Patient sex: F
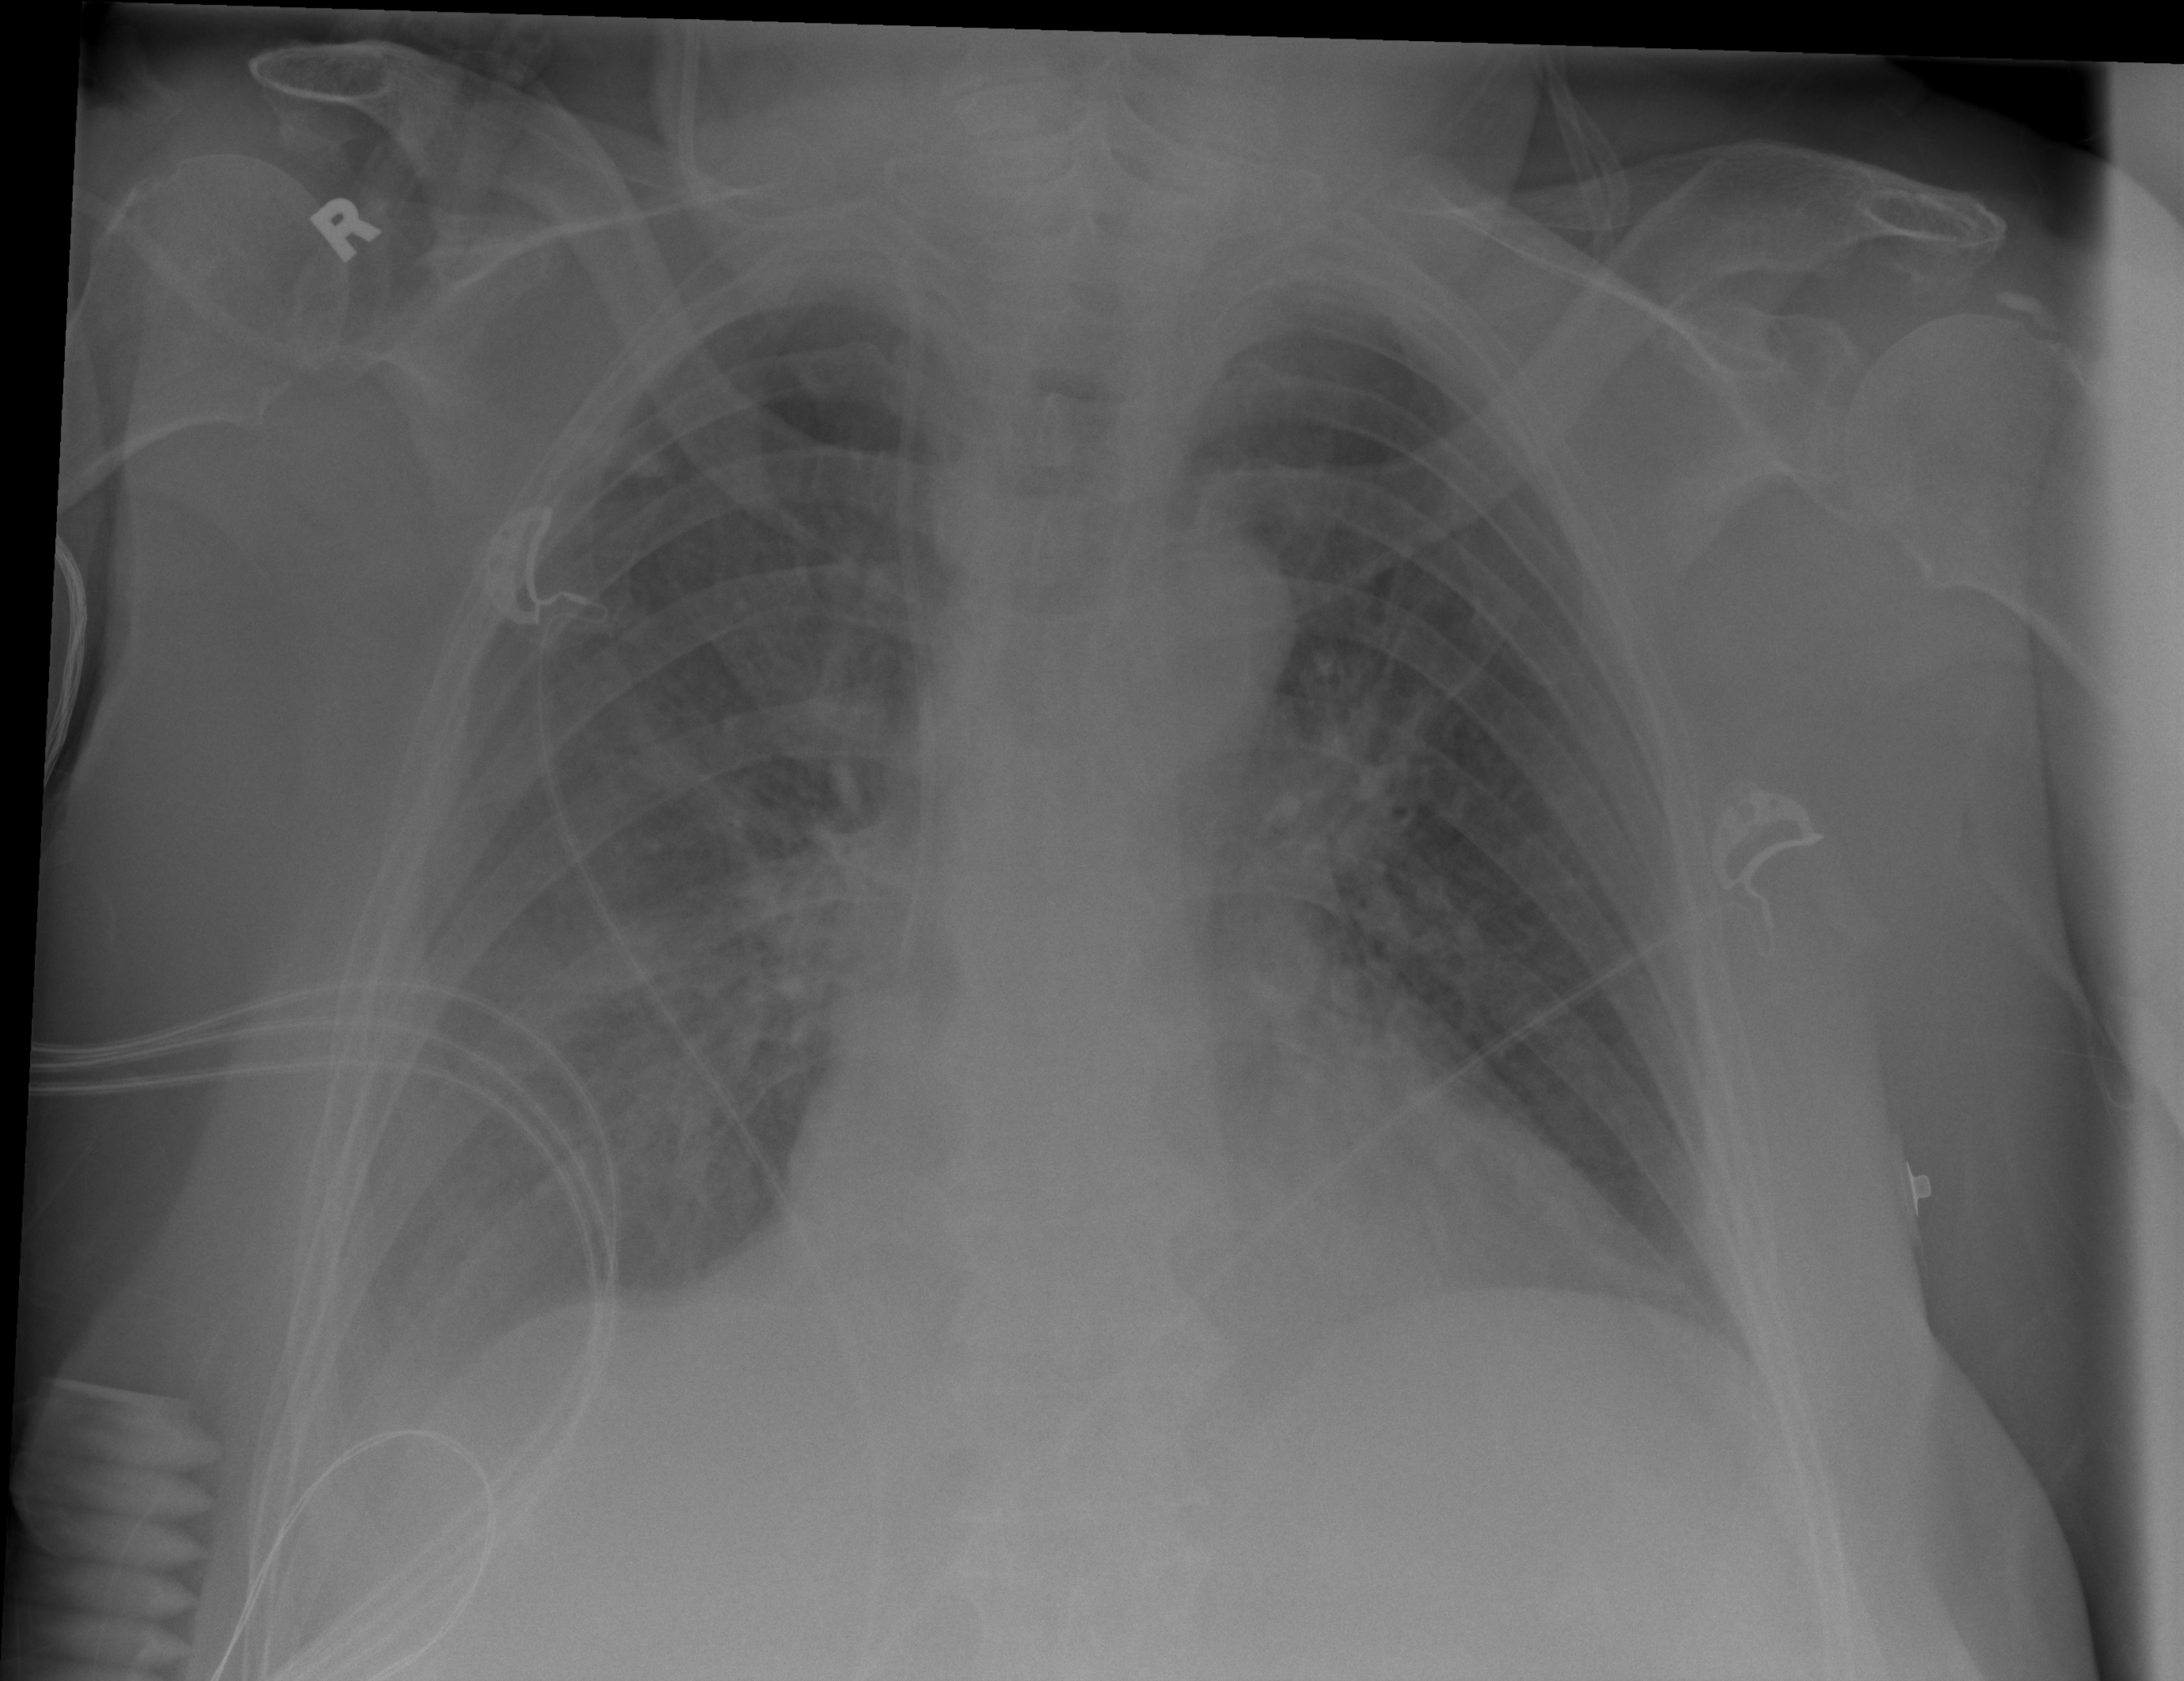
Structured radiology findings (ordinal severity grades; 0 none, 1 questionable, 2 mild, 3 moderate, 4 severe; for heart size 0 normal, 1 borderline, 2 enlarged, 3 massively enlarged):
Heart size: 2
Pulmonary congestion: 2
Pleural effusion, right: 2
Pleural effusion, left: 0
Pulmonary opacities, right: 2
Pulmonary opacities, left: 2
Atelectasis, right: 2
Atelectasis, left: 0